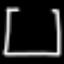
Label: square